Question: I dont understand why my code cant get this code to work. I am trying to do a get-aduser that lists the name, alias, and the homepage of all users in the active directory domain. Nowhere online explains what to use with 'get-aduser' to get the extended properties of all the users in AD. i am using this as my code:
'''
Get-ADuser -filter * -properties extended | FT name, homepage, identity
'''
what am i doing wrong? any hrelp would be greatly appreciated.
For exporting to an excel sheet i use.
'''
PS P:\> Get-ADuser -filter * -properties name,HomePage,userprincipalname | FT name,homepage,userprincipalname | out-file C:\scripts\AD.csv
'''
This creates a list of all the AD users but it puts them under one column like so:

I need to have each section under a seperate column
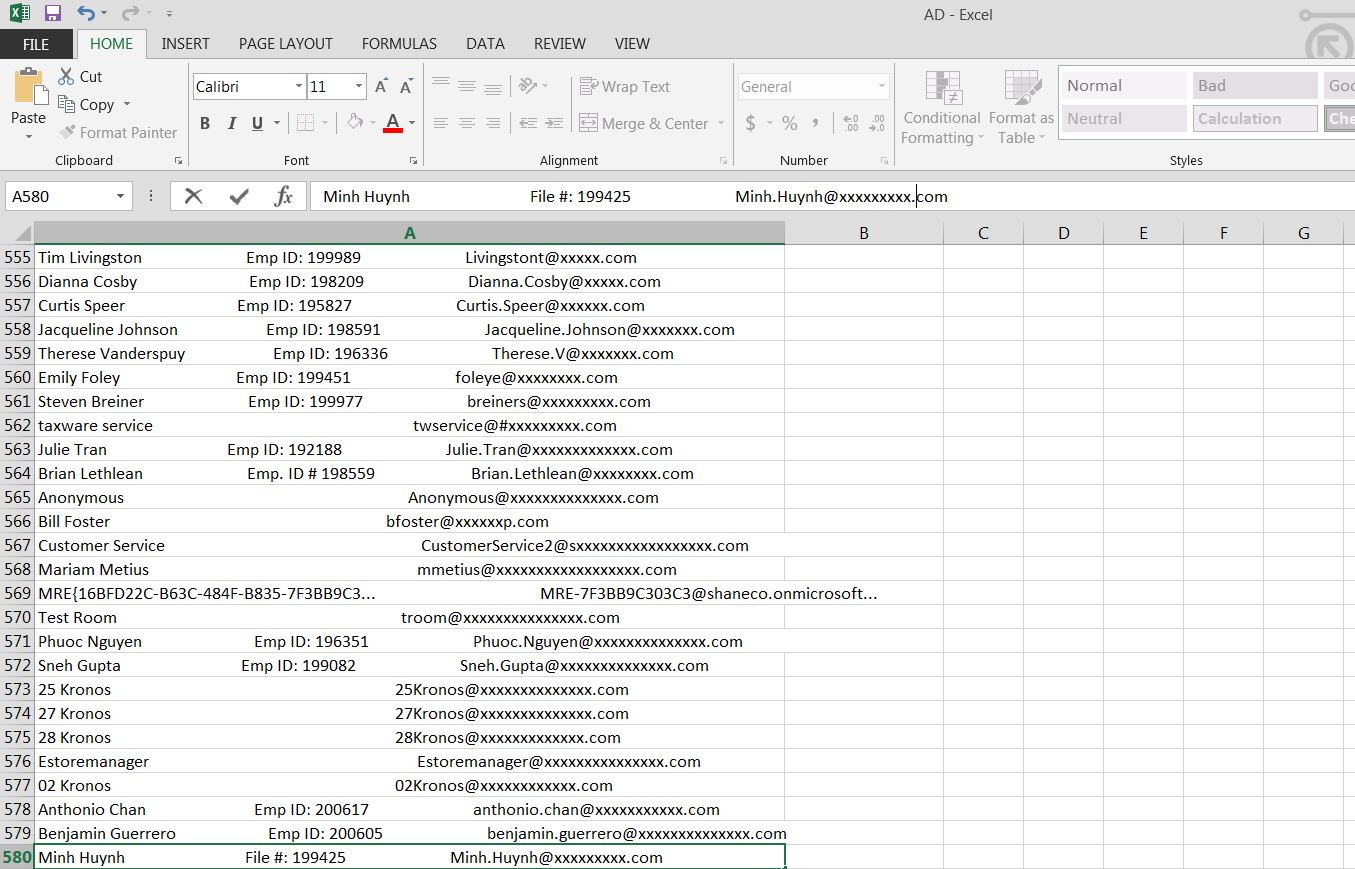
Answer: you have to list the properties you want, for example:
'''
Get-ADuser -filter * -properties EmailAddress,HomePage
'''
Here is the documentation:
<URL>
Regarding csv export:
'''
Get-ADuser -filter * -properties name,HomePage,userprincipalname | select name,homepage,userprincipalname | export-csv C:\scripts\AD.csv -notype
'''
should yield the expected result. If you need to change the delimiter you can use the '-delimiter' parameter.